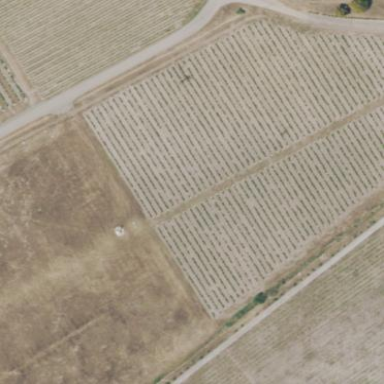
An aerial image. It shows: Vineyard with grape crops.